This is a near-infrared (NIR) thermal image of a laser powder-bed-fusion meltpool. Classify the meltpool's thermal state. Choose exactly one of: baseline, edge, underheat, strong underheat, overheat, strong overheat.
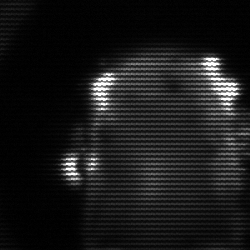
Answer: baseline